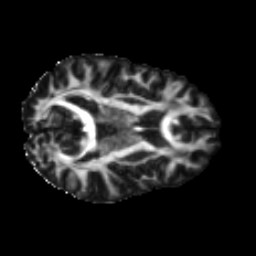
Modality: FA
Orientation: axial
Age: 26
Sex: male
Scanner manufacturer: ge
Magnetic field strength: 3 T
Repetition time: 7.8 s
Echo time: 0.0608 s